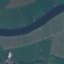
Land use / land cover: River